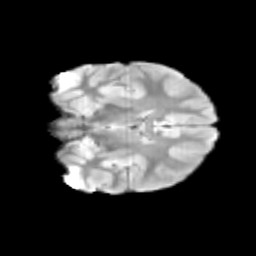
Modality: T2w
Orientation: coronal
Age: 10
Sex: male
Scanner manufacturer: siemens
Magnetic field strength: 3 T
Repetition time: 3.8 s
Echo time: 0.07 s